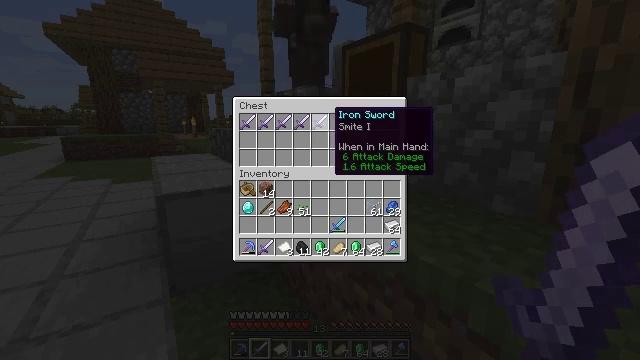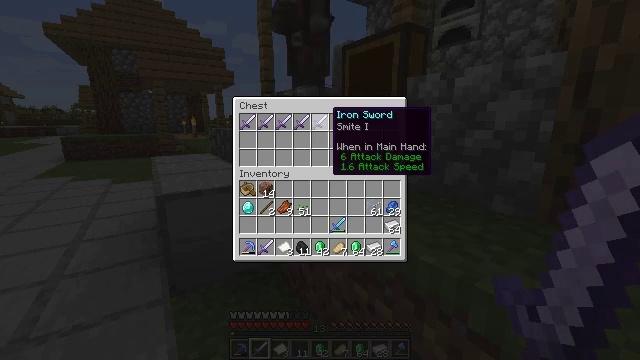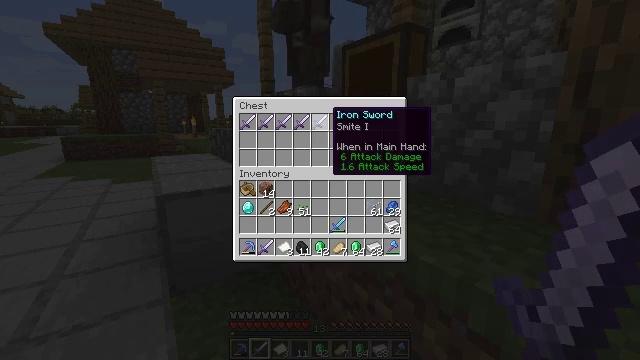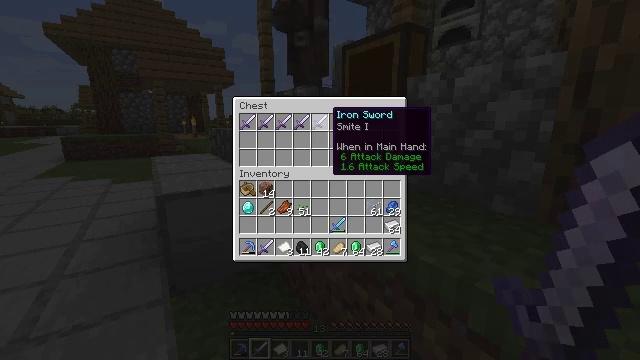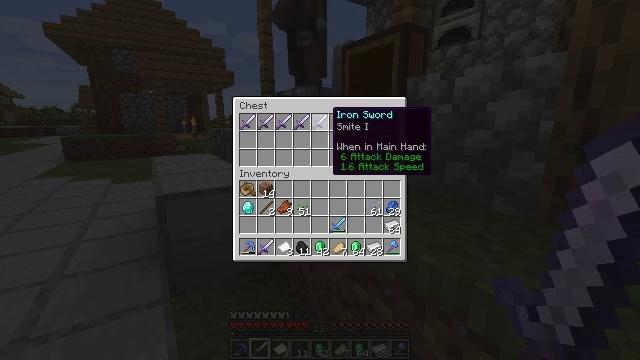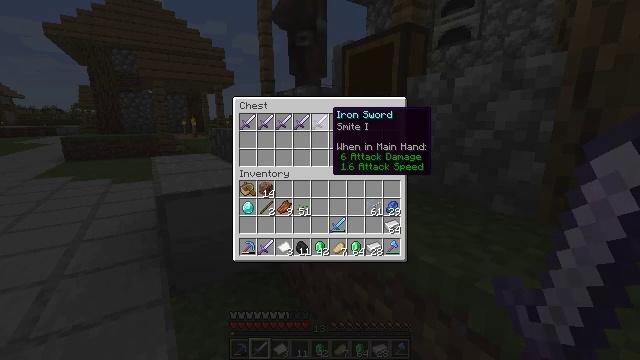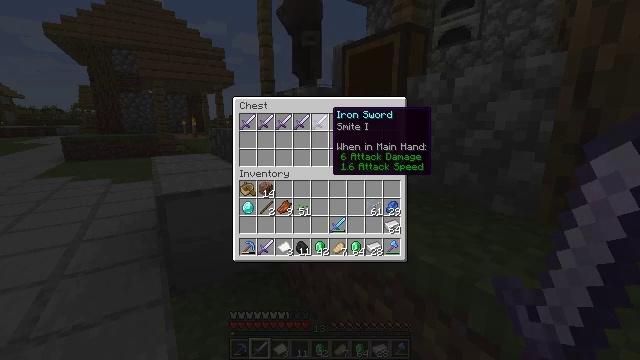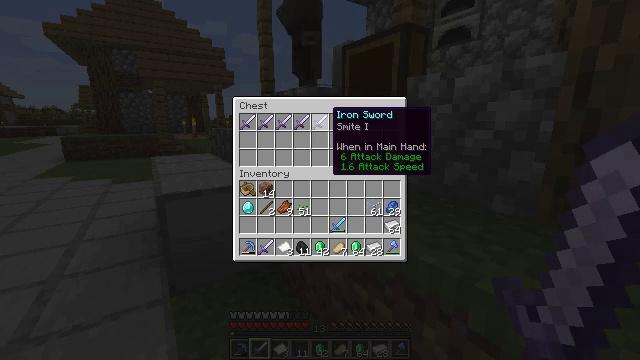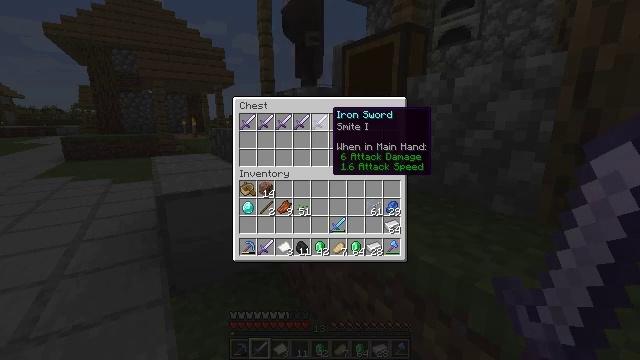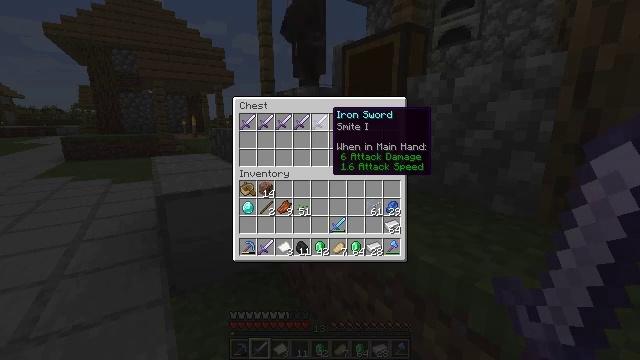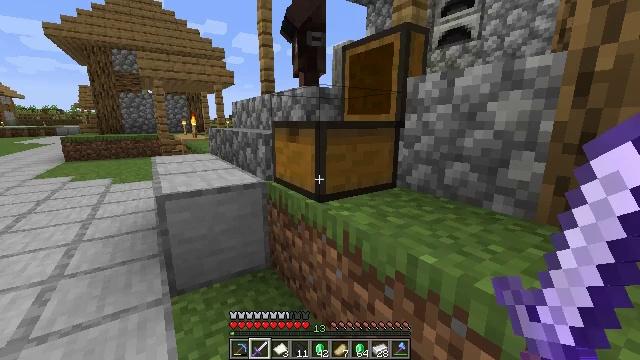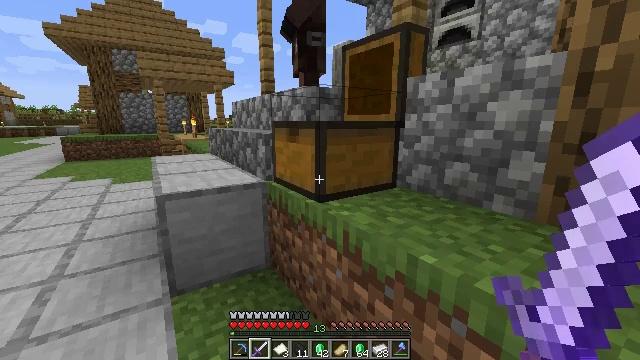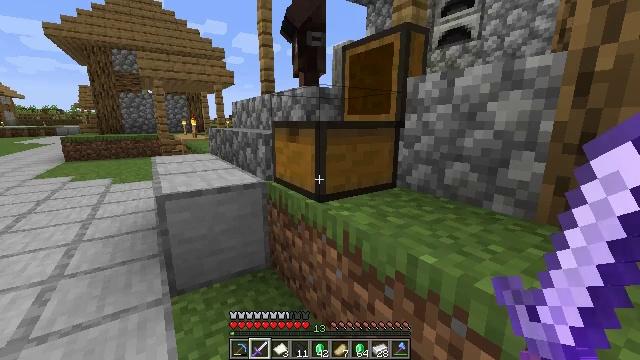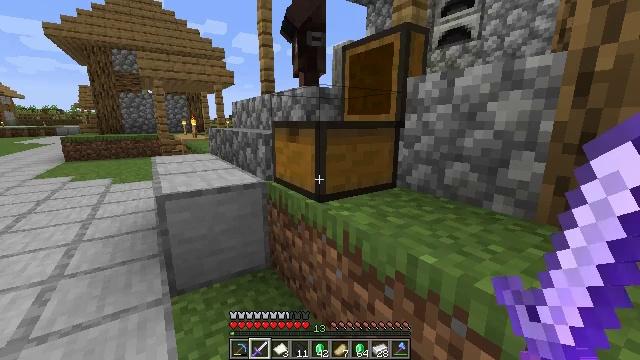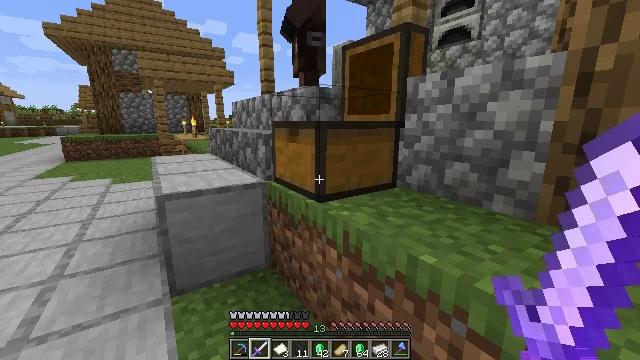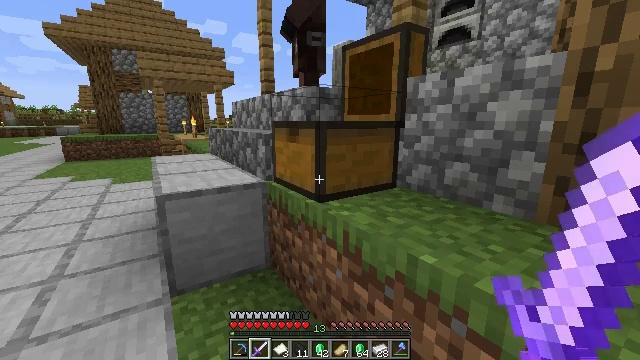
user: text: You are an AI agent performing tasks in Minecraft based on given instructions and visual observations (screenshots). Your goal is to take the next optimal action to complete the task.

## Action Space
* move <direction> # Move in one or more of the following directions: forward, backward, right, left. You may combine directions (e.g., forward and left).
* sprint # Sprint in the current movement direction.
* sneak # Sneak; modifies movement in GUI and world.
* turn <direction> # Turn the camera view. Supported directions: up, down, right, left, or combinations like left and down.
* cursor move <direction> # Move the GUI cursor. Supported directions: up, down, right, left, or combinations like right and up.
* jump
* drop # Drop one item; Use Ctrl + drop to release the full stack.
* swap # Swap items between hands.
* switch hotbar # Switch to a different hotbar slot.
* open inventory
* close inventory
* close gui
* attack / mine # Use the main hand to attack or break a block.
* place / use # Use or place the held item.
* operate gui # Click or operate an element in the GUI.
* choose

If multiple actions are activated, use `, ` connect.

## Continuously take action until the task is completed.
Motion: motion action
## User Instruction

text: Harvest carrots from the farmland.
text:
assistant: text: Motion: no_op
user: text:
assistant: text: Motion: no_op
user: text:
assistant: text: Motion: no_op
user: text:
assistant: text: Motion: no_op
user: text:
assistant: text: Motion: no_op
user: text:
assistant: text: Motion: no_op
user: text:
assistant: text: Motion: no_op
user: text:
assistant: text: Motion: no_op
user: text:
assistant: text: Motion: no_op
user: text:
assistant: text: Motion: no_op
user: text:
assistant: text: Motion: close gui
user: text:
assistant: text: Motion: no_op
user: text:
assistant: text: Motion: no_op
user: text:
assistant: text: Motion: no_op
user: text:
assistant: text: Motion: no_op
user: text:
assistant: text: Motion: no_op
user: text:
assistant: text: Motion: no_op
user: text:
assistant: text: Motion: turn left and down
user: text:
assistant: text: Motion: turn left
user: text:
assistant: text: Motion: turn left
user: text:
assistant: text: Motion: turn left
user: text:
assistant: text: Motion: no_op
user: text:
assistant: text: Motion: turn down
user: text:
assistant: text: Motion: move forward, turn right
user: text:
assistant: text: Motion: move forward
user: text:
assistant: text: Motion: move forward
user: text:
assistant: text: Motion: move forward
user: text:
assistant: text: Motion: move forward and move left
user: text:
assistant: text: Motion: move forward and move left
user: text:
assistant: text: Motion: move forward and move left, turn up